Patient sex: M
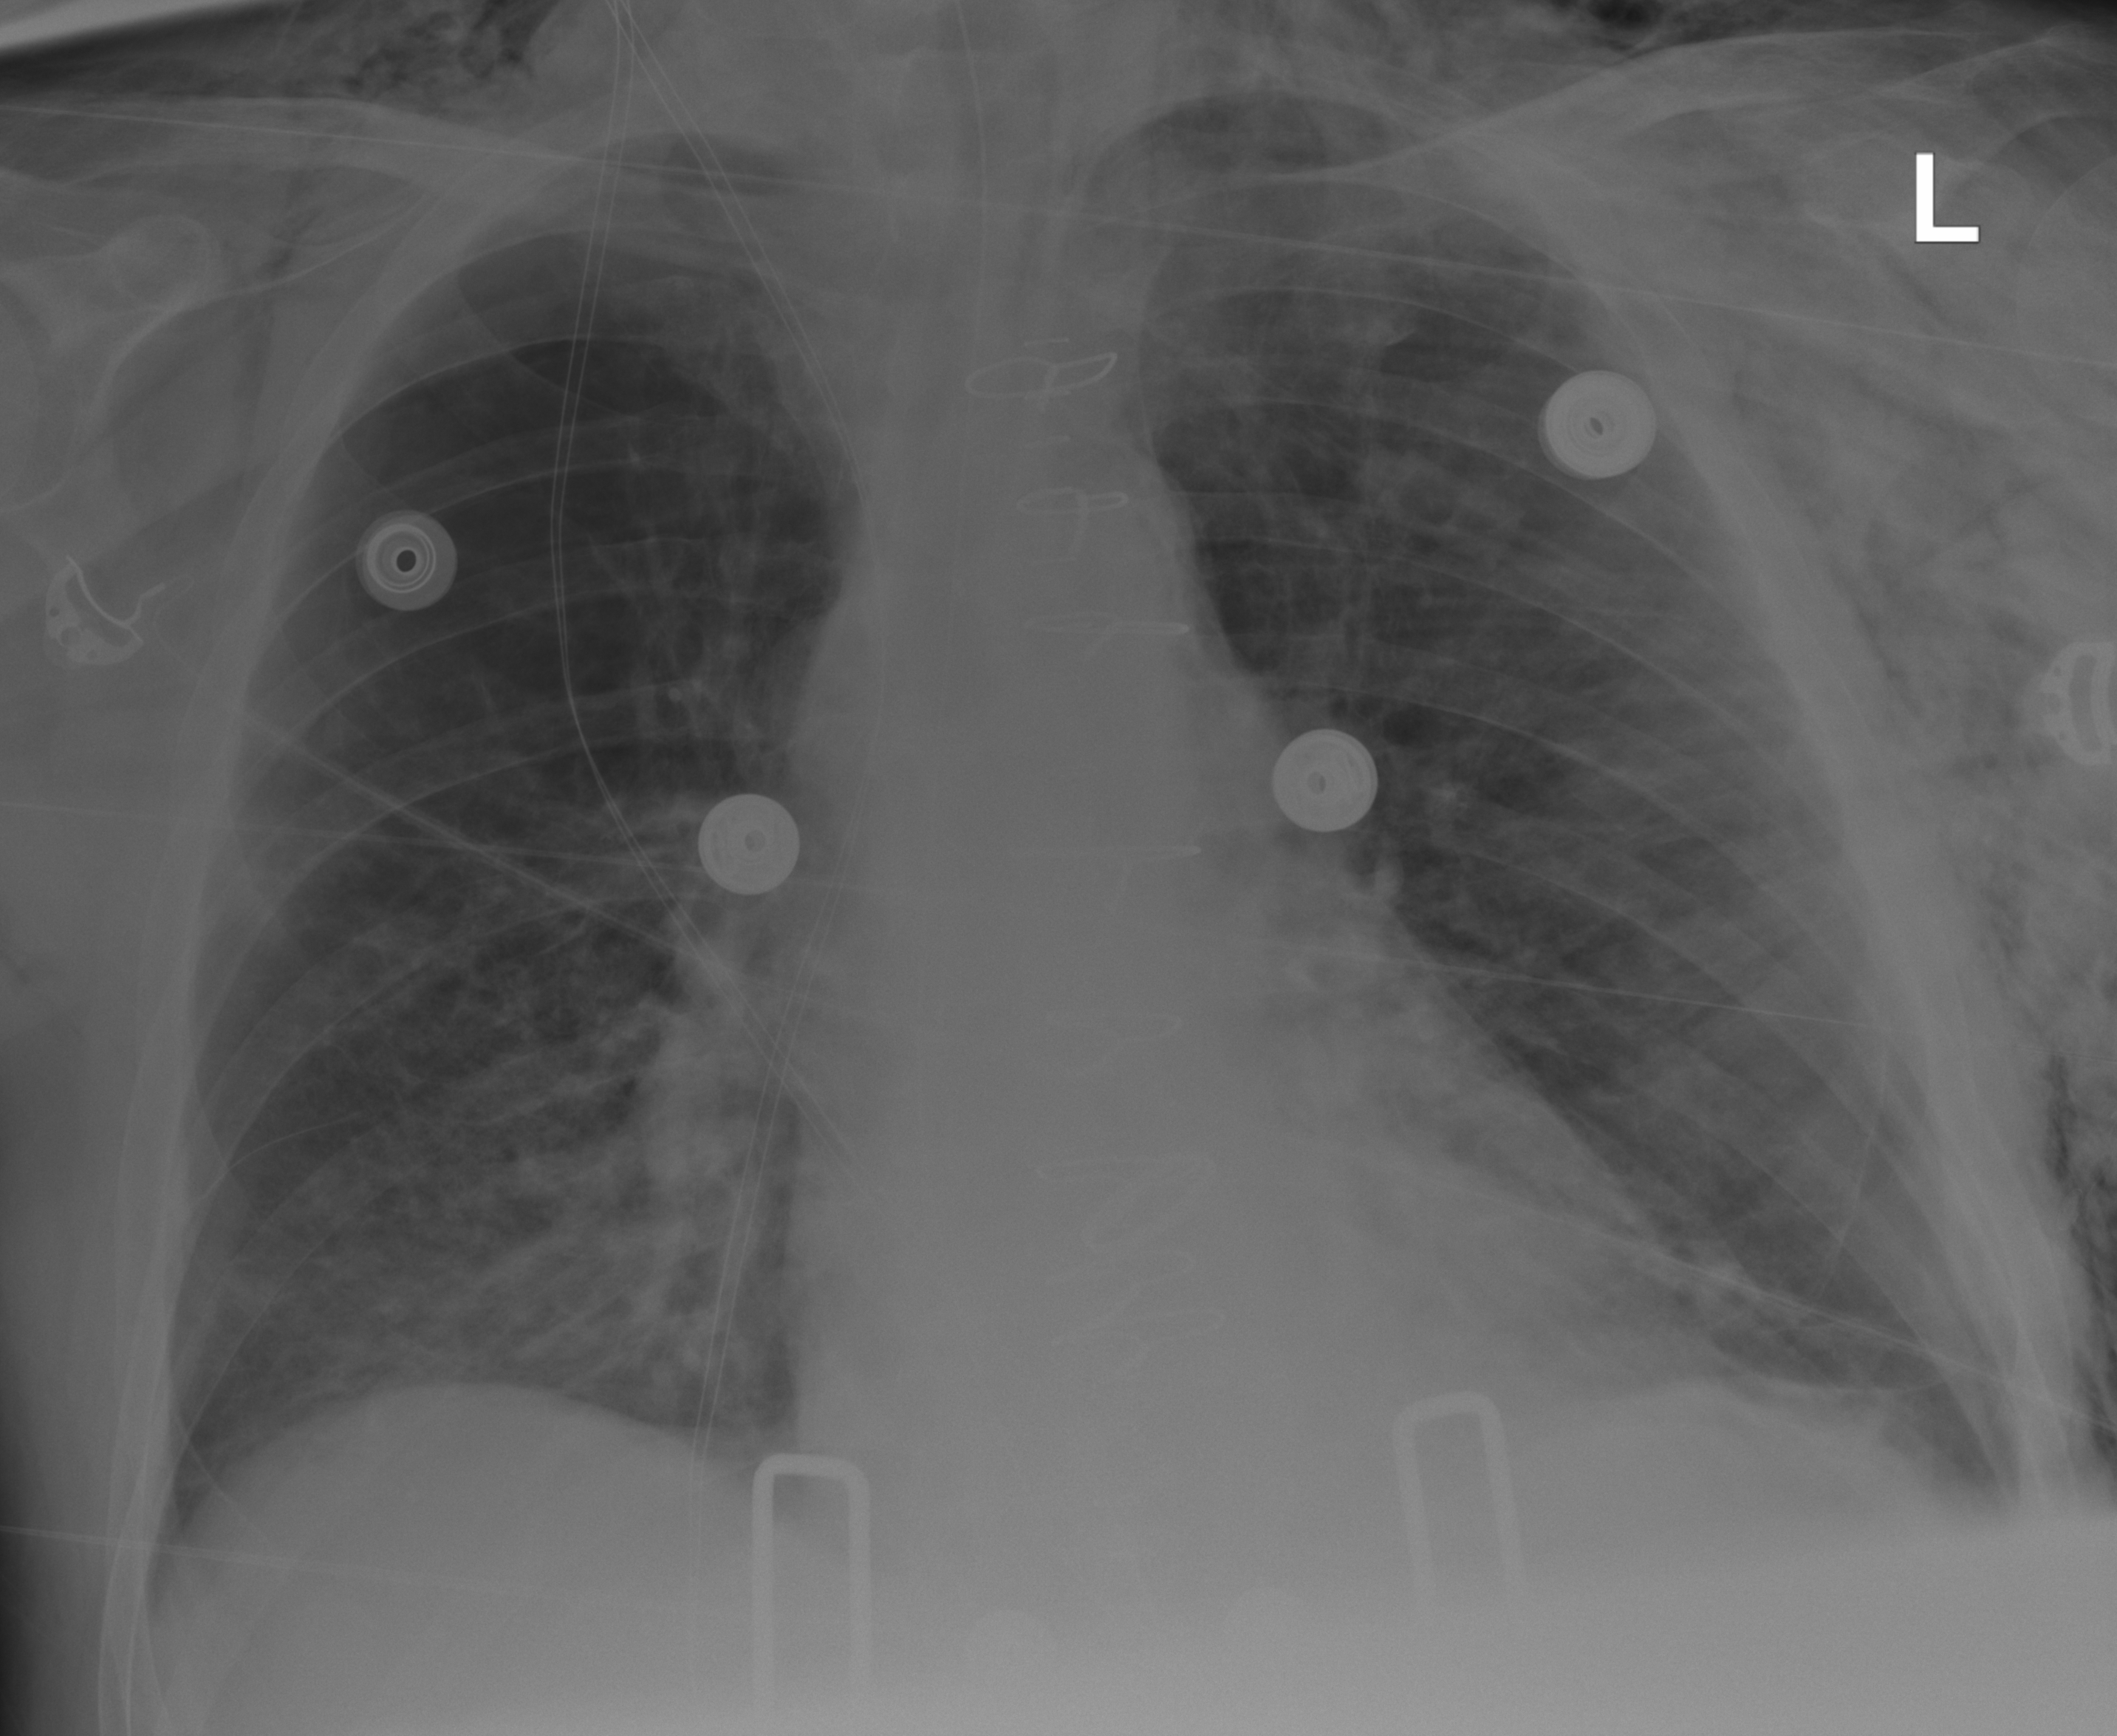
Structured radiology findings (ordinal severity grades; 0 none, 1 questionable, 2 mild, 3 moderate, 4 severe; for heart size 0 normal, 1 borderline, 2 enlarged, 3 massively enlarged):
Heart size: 0
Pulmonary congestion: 0
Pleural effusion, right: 2
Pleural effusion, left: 0
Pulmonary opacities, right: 3
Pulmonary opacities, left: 0
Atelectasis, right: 3
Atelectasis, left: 0